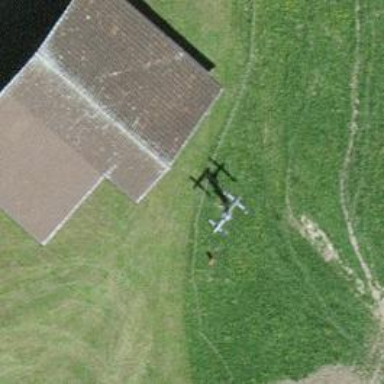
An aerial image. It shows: Pylon for aerialway.